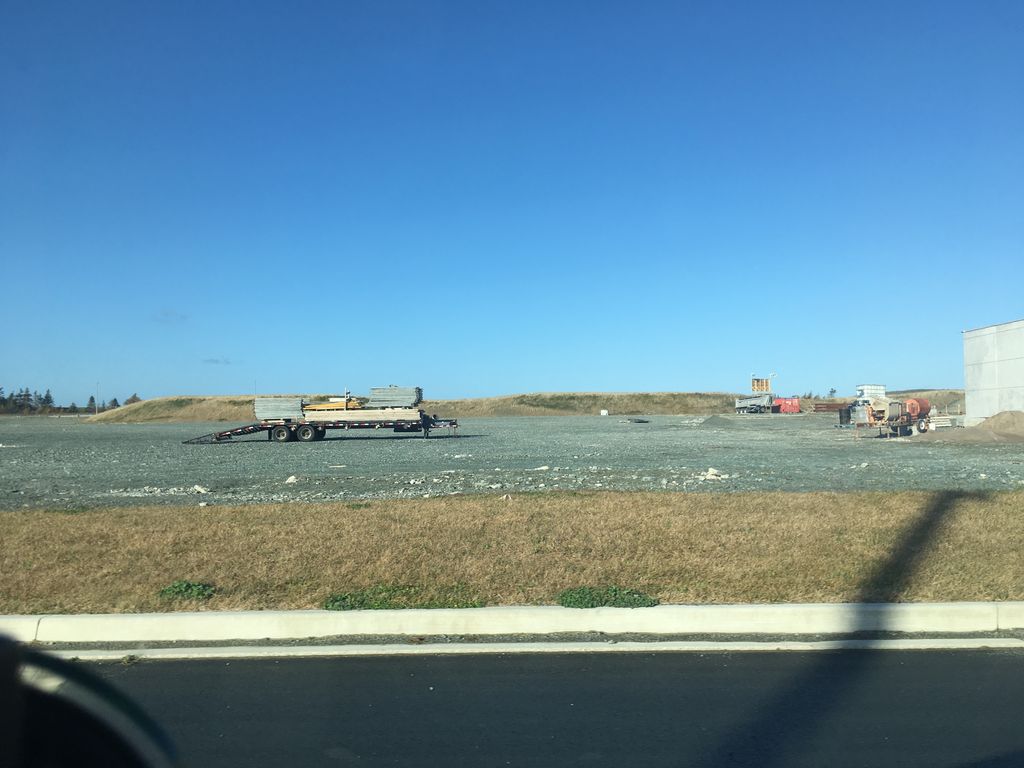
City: st_johns